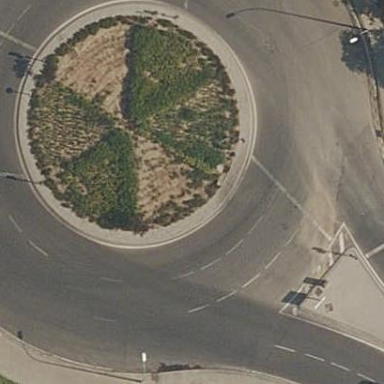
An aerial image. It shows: Secondary road with asphalt surface leading to roundabout.